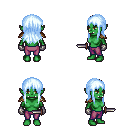
a pixel art fantasy rpg character, female body template, orc, green skin, leather shoulder armor, magenta pants, white cyan unkempt hairstyle, metal gloves, dagger, four views (front, back, left, right), 2x2 character sprite sheet, small pixel art, hard edges, no anti-aliasing